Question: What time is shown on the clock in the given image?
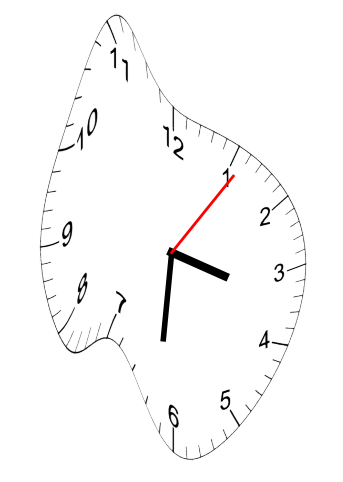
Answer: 03:31:06